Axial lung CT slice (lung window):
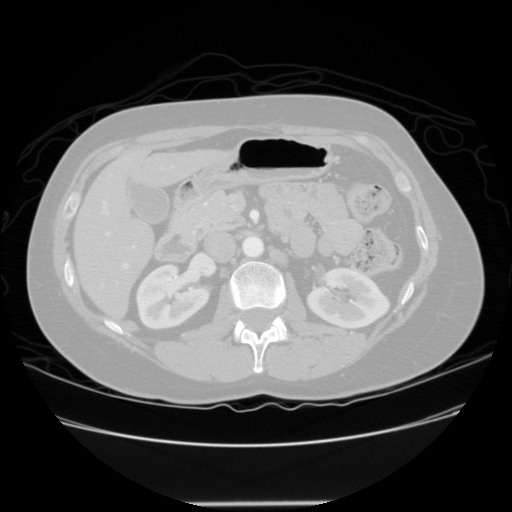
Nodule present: no